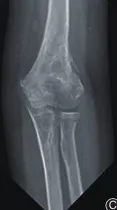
(B) Photograph of the left elbow after 2 year of the second operation shows a range of motion from 20 to 120 degrees.
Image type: radiology (x_ray)